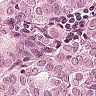
Metastatic tissue present: yes